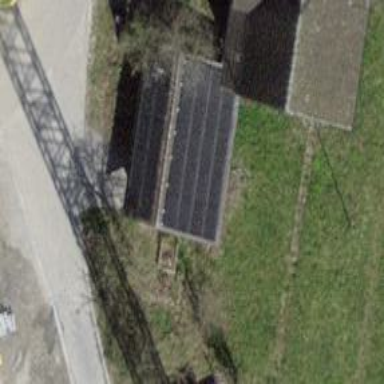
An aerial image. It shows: Garage.